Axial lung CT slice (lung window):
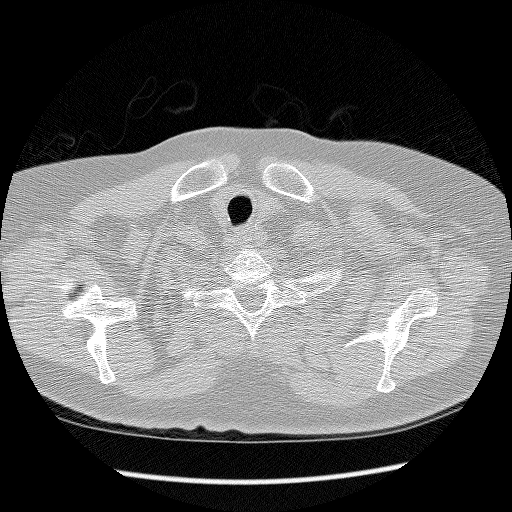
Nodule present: no